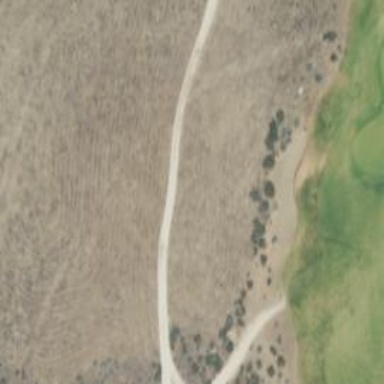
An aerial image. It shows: Service road designated as golf cart path.